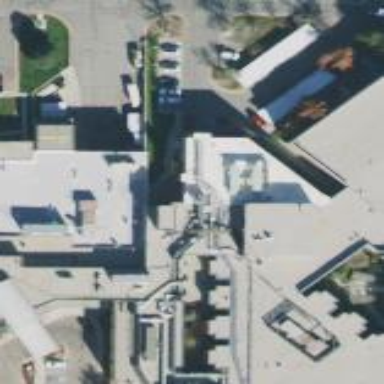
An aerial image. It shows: Hospital building.